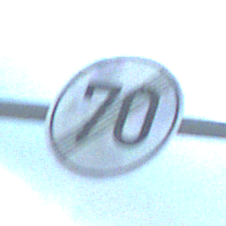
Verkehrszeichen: EndeGeschwindigkeit70
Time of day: SunriseSunset
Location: Outdoor (Beach)
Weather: PartlyCloudy
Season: NotSpecified
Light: Natural